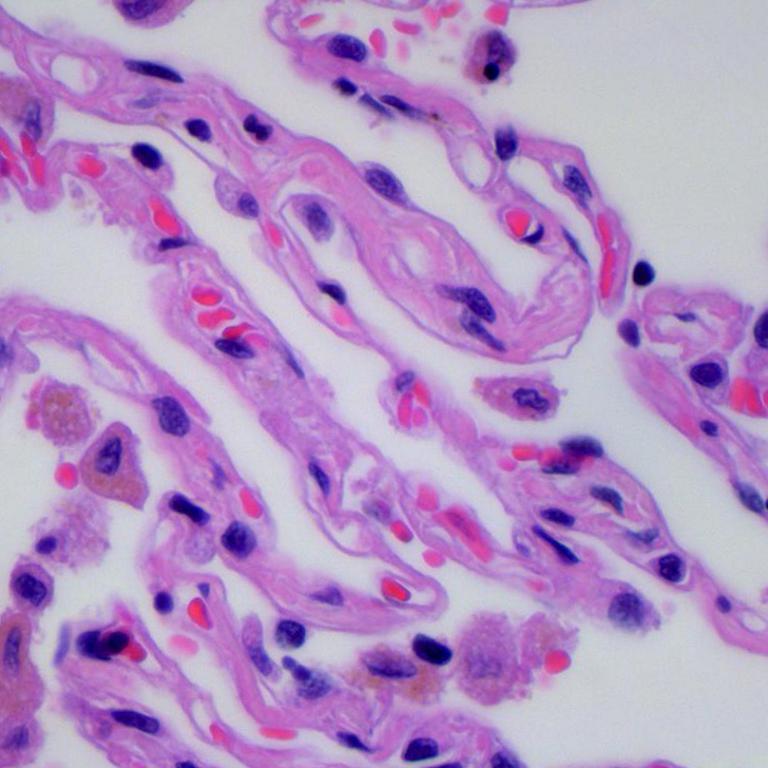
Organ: lung
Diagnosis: benign